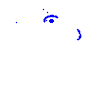
Particle: electron